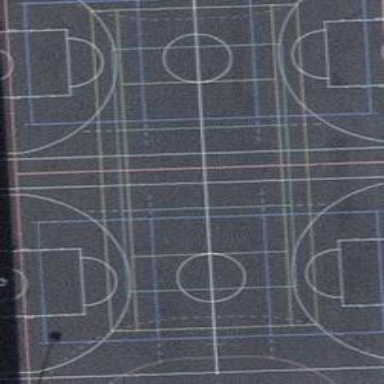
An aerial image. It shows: Tartan pitch used for basketball and handball.